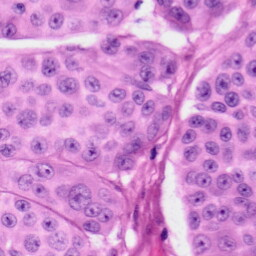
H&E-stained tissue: Skin